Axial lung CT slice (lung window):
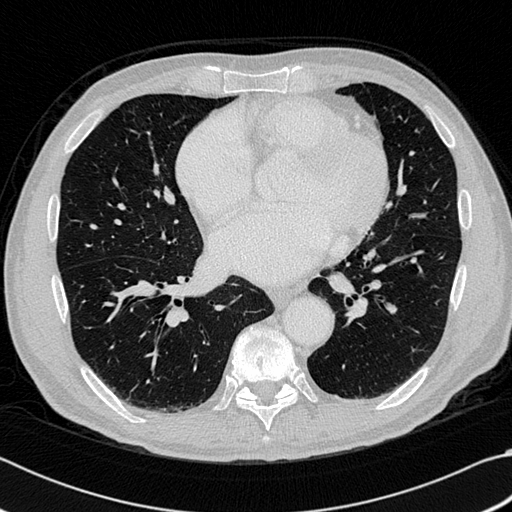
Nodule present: no